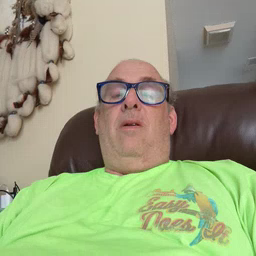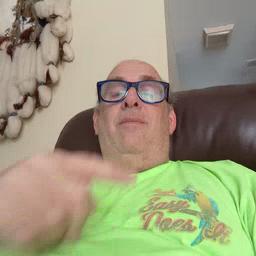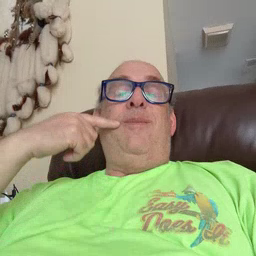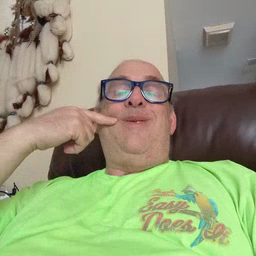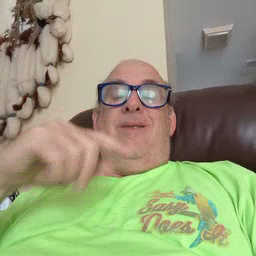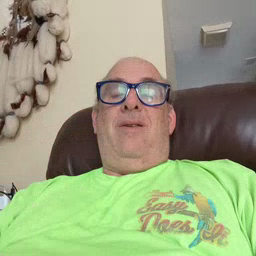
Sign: smile